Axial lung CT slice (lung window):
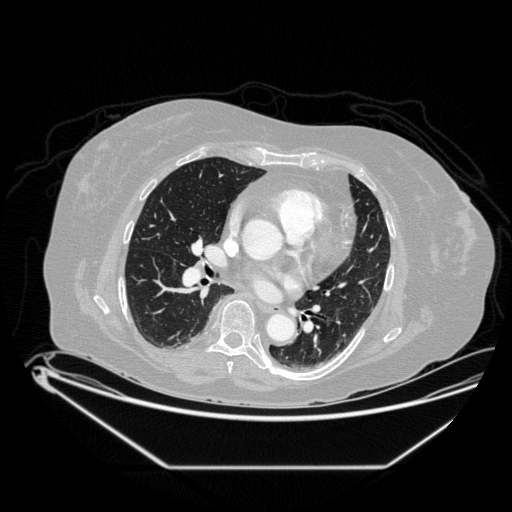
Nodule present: no